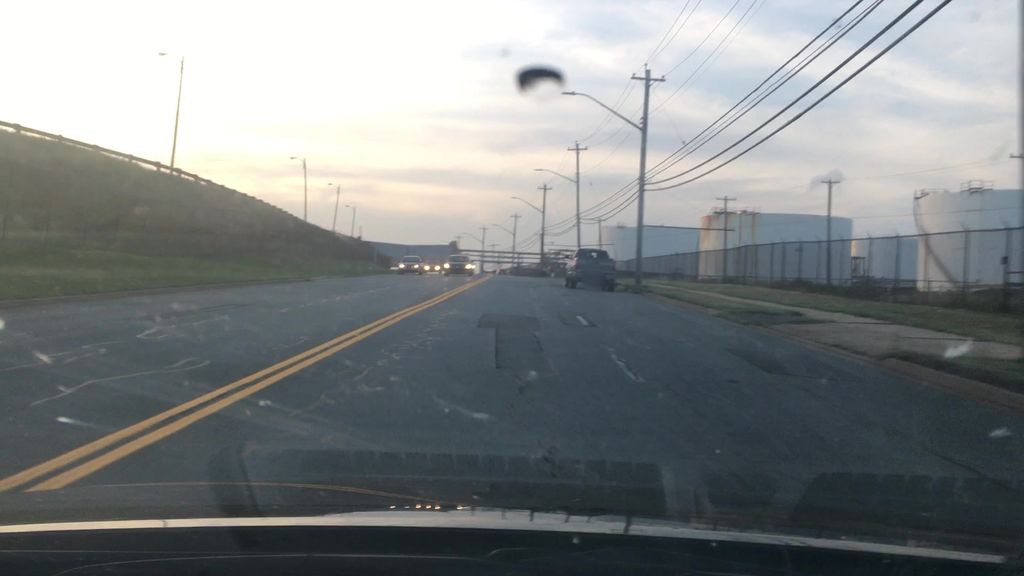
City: halifax